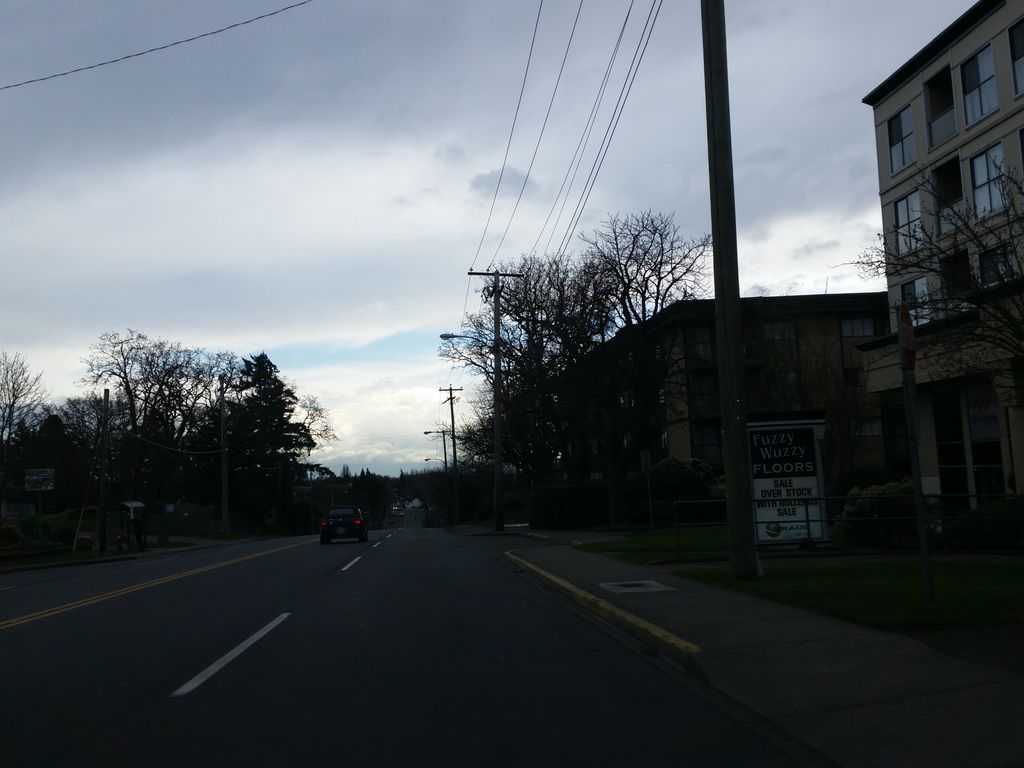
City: victoria